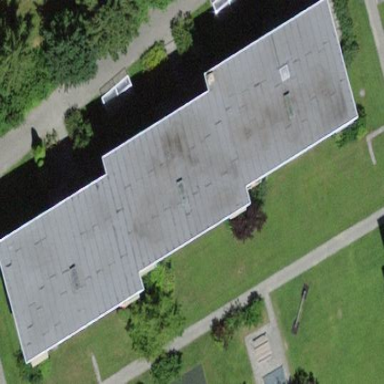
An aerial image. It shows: Building.